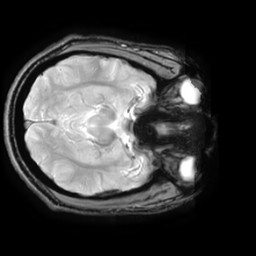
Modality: T2starw
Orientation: axial
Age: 29
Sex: male
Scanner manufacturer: ge
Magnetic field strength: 3 T
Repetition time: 0.65 s
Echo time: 0.02 s